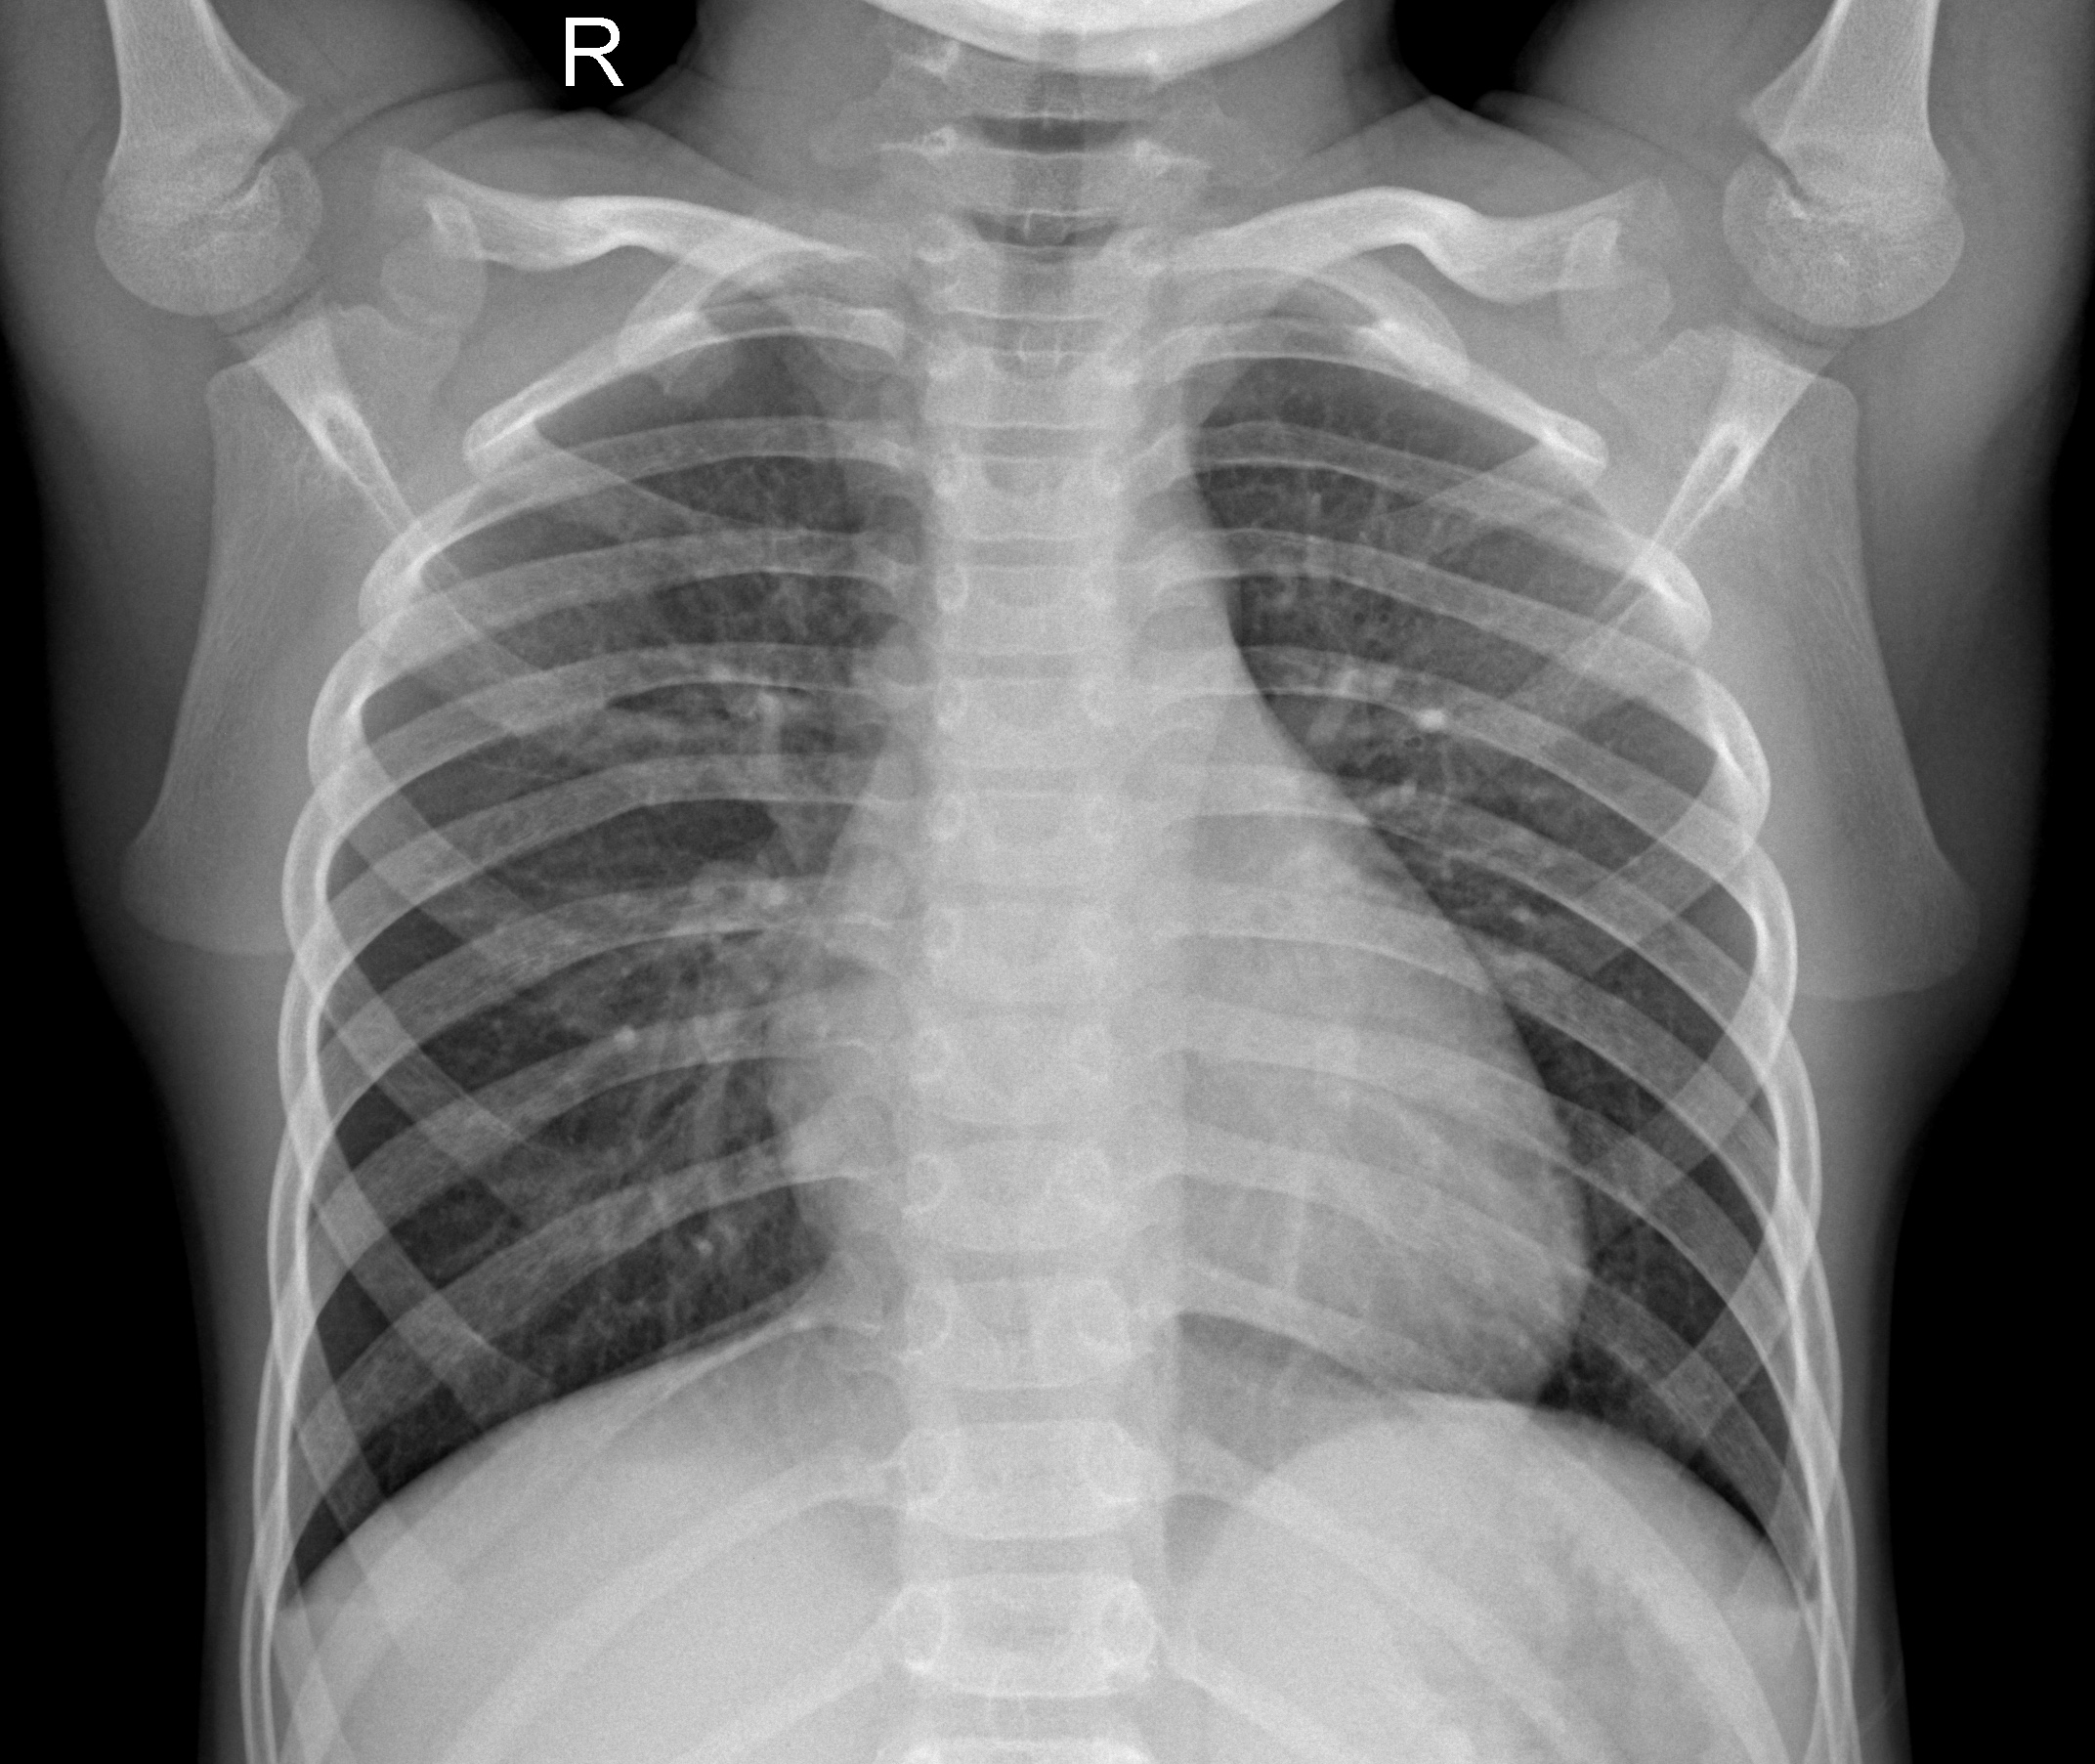
Diagnosis: NORMAL